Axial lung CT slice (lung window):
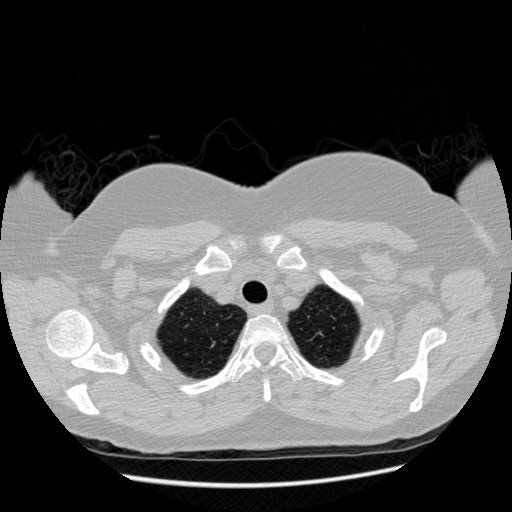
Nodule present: no